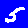
Digit: 5